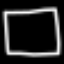
Label: square